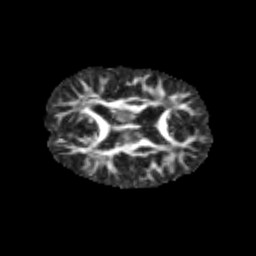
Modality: FA
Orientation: axial
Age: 11
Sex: male
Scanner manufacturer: siemens
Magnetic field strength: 3 T
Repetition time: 3.8 s
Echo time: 0.07 s